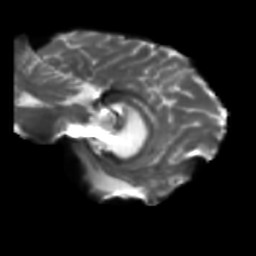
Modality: T2w
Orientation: sagittal
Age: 37
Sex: female
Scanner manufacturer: siemens
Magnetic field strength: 3 T
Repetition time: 5.25 s
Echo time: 0.08 s